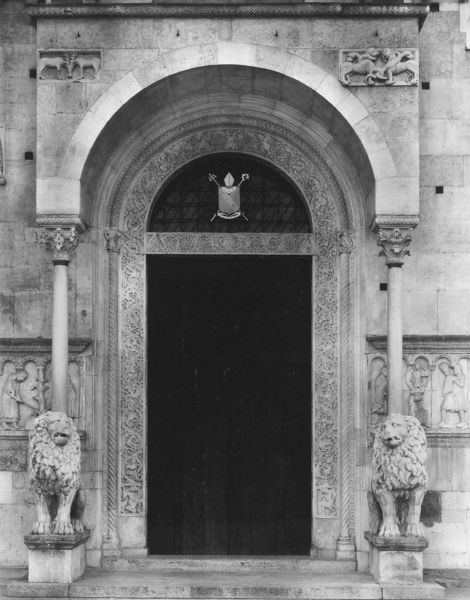
Titel: Dom S. Gimignano, Modena
Standort: Modena, Dom S. Gimignano (EU - I - Emilia-Romagna)
Schlagwörter: schwarz, stützen, säulen, tür, weiss, tier, tiere, ornament, stein, kirche, ranken, relief, spanien, bogen, stab, mauer, rundbogen, bischof, stufen, tor, foto, fotografie, eingang, palast, schwarzweiß, jagd, rom, kapitell, portal, wappen, skulpturen, pforte, löwen, tiara, löwe, pfeil, tympanon, rannken